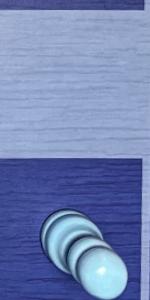
Label: Empty